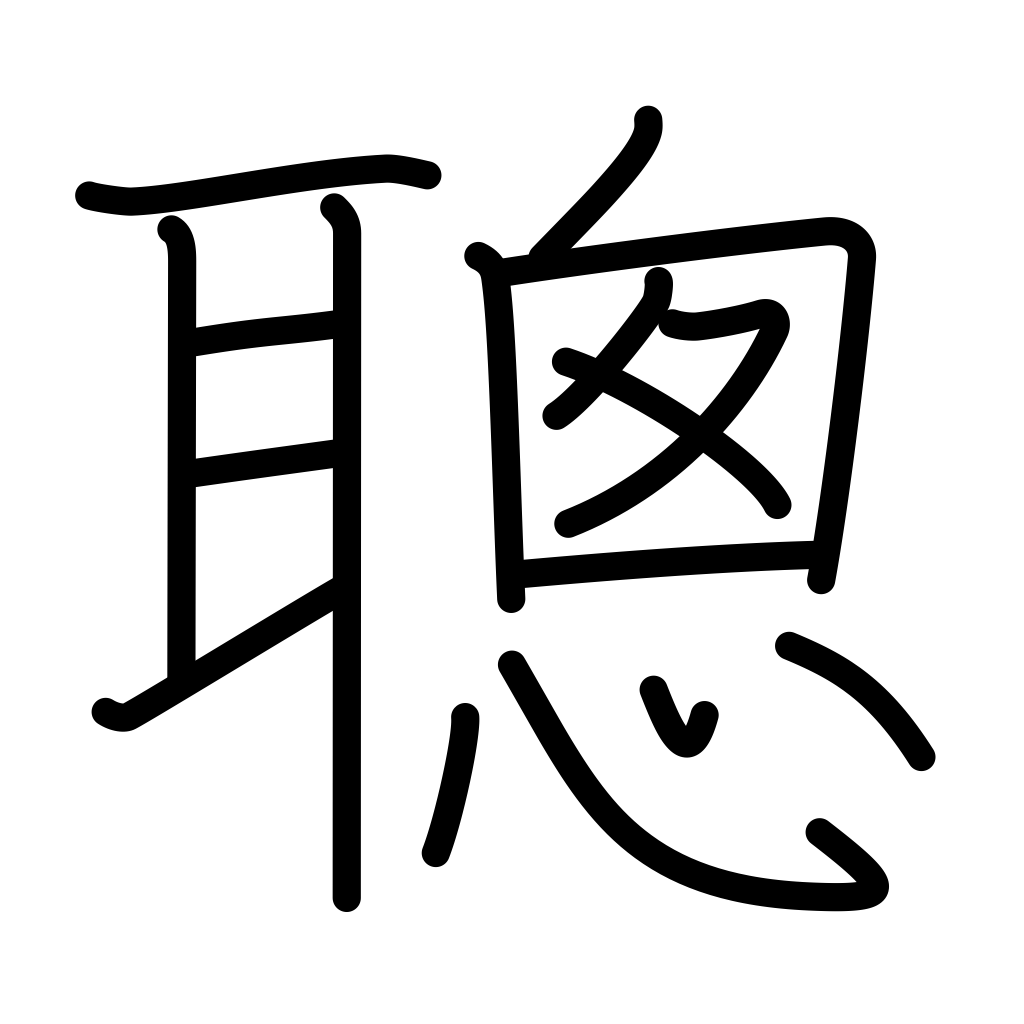
Meaning: wise, fast learner